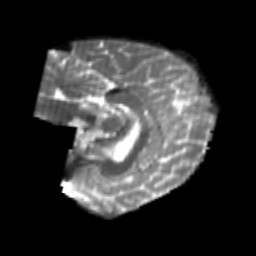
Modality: T2w
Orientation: sagittal
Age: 22
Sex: male
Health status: healthy
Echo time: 0.074 s